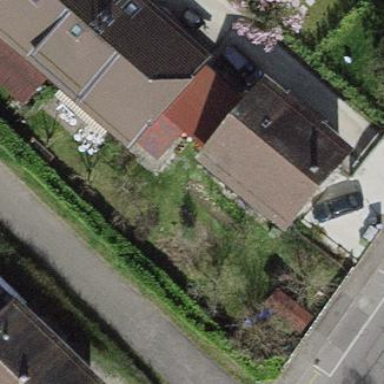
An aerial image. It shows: Garden enclosed by fence.